Field crop: maize
Growth stage: 2
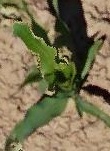
Species: maize